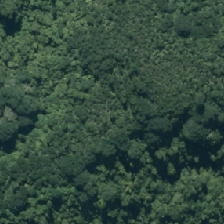
Land cover: manuka_kanuka